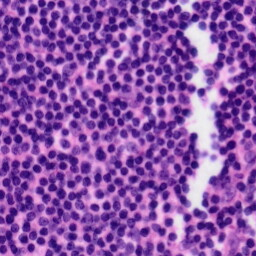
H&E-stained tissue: Tonsil